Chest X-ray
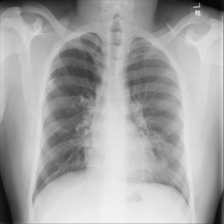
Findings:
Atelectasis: negative
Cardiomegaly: negative
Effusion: negative
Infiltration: positive
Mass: negative
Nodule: negative
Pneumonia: negative
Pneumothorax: negative
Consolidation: negative
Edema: negative
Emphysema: negative
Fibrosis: negative
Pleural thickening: negative
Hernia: negative